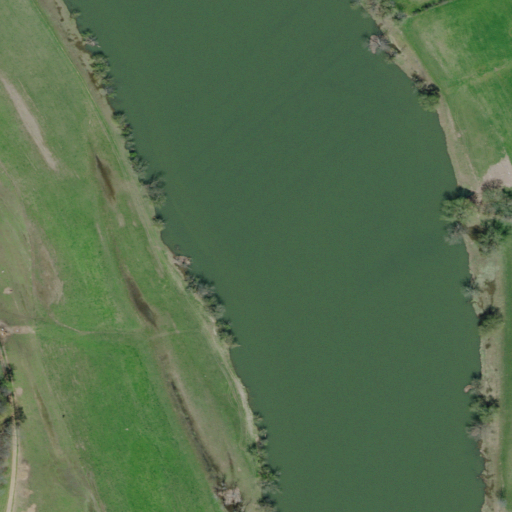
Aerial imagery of island in Tennessee named Charles Island (historical) containing open water, pasture, herbaceous wetlands, mixed forest, deciduous forest, woody wetlands, and evergreen forest